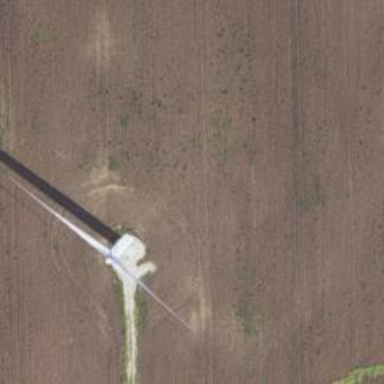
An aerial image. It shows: Wind generator in the form of horizontal axis wind turbine.